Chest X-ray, AP view. Patient: 58 years old, sex M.
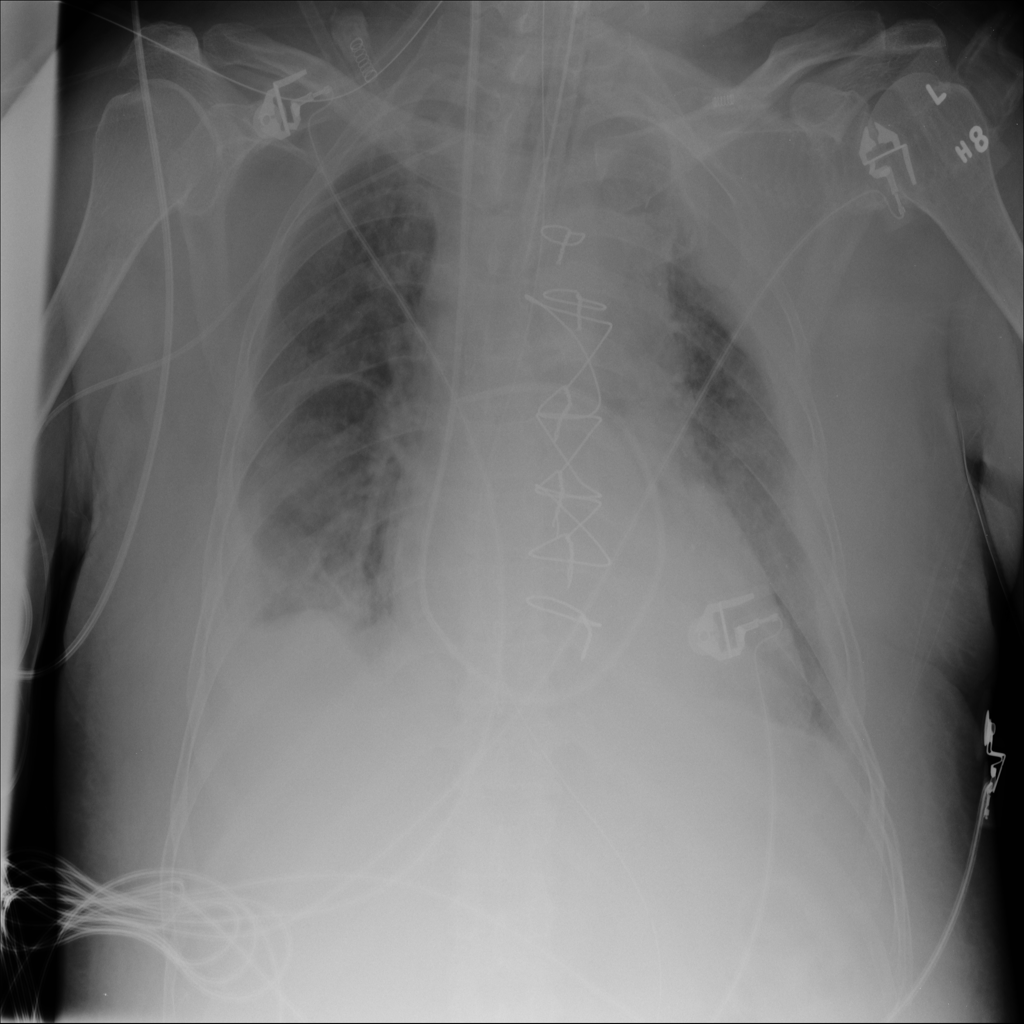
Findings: Infiltration, Mass